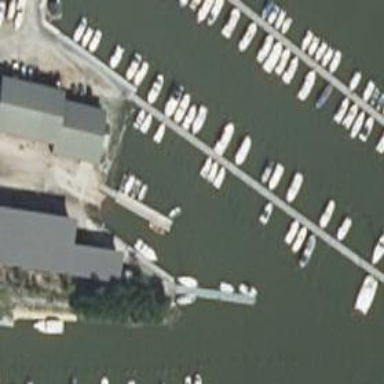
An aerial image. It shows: Man-made pier.